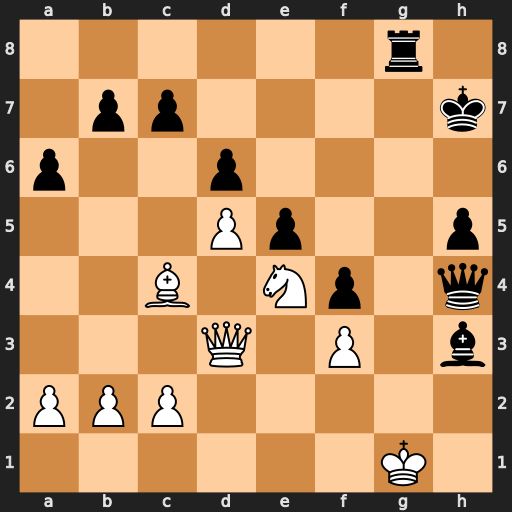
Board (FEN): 6r1/1pp4k/p2p4/3Pp2p/2B1Np1q/3Q1P1b/PPP5/6K1
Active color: w
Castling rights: -
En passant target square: -
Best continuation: Ng5+ Kh6 Qh7+ Kxg5 Qxg8+